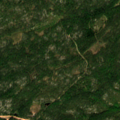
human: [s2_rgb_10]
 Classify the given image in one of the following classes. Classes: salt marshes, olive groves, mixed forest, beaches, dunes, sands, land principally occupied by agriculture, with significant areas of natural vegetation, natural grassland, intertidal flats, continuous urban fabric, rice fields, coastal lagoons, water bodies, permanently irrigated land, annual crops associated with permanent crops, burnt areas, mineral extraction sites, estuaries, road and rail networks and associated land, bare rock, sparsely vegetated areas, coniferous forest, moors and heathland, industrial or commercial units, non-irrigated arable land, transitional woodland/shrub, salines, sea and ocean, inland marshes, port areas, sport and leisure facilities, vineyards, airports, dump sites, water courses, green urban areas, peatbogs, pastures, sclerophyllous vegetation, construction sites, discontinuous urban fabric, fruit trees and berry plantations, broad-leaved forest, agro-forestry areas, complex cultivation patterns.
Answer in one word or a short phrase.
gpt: coniferous forest, mixed forest